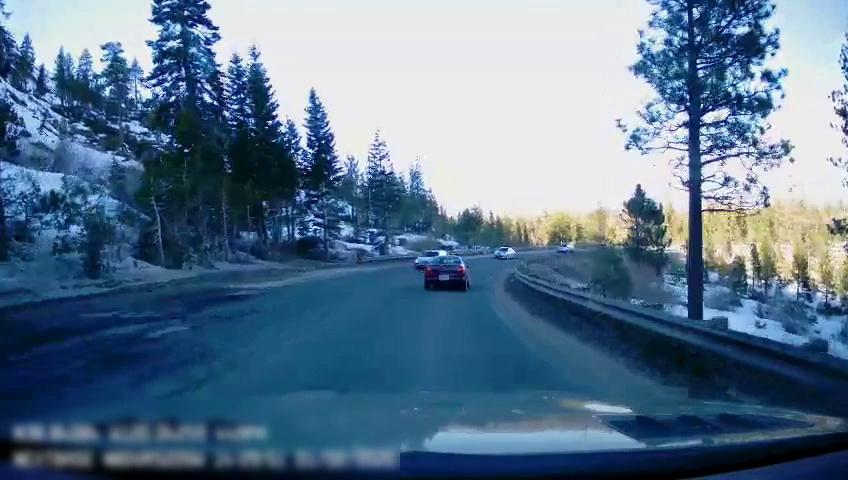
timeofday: Day
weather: Sunny
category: Drivable Space
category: Vehicles | SUV
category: Vehicles | SUV
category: Vehicles | SUV
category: Vehicles | Car